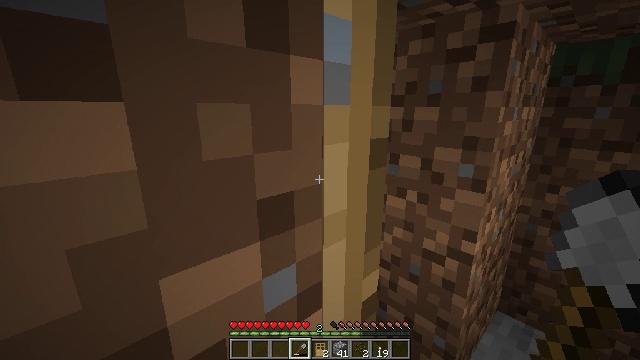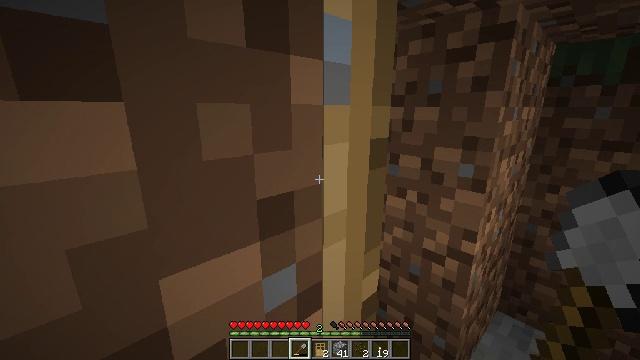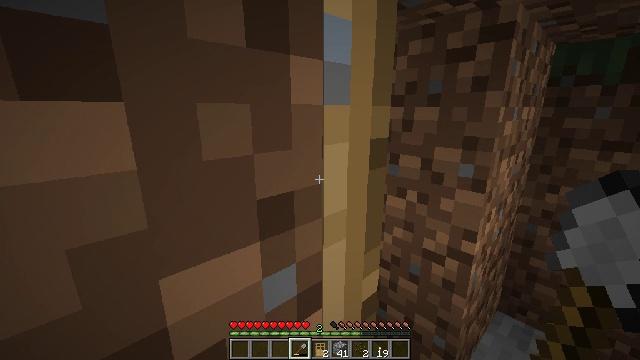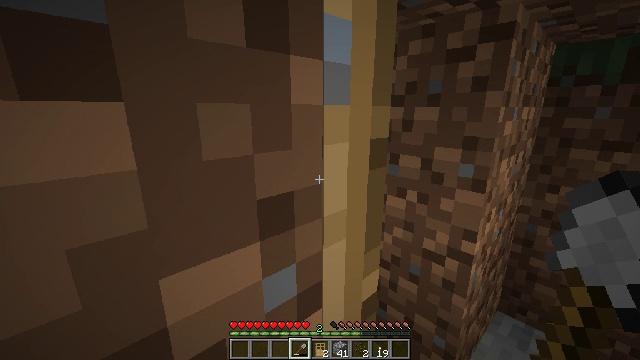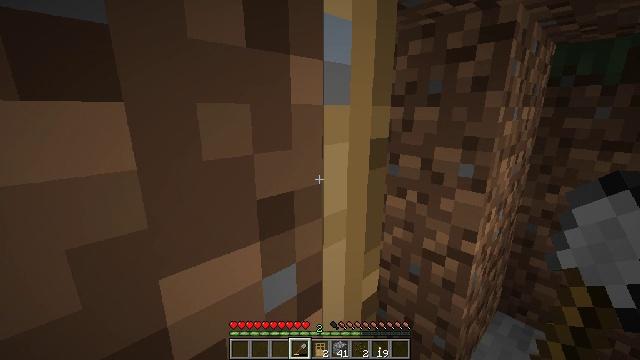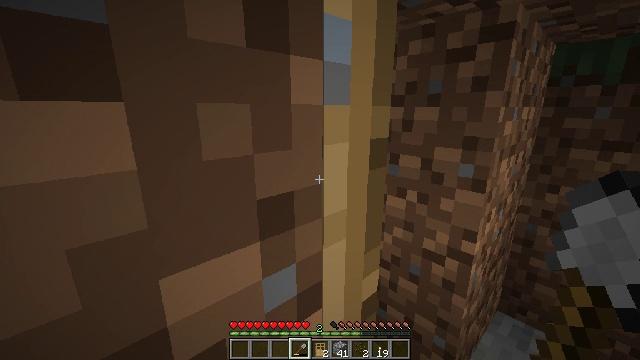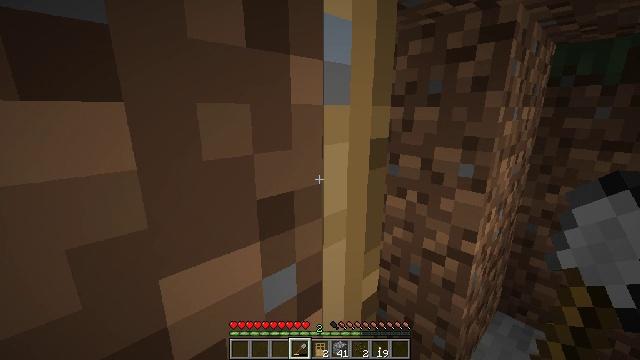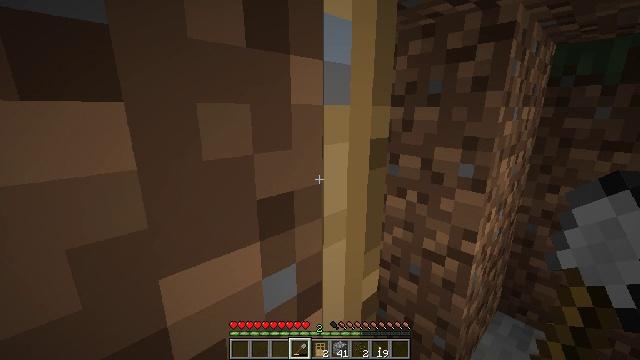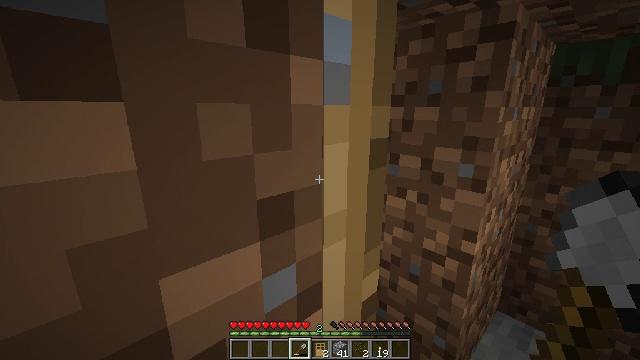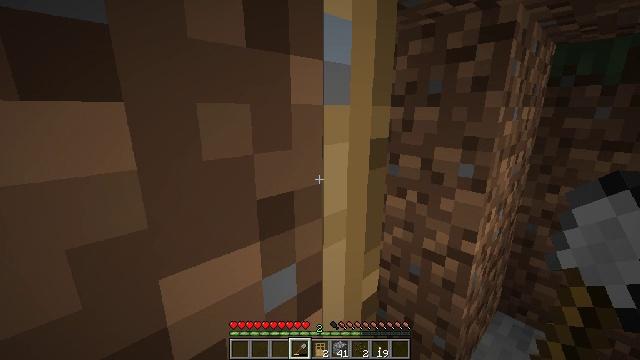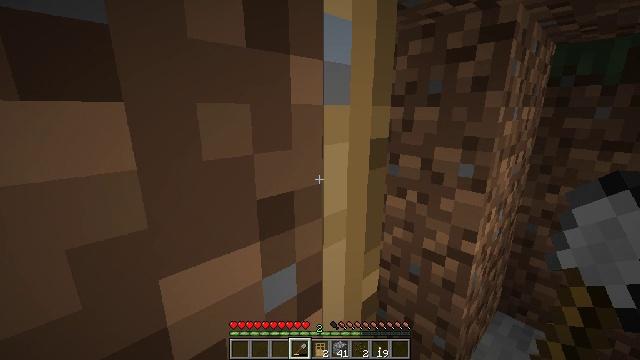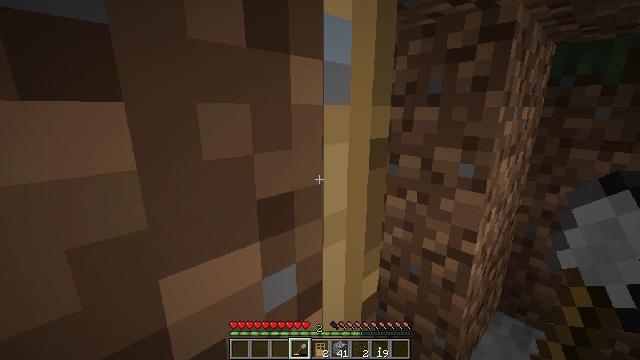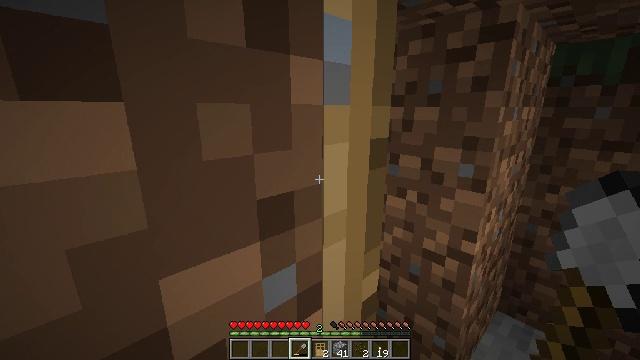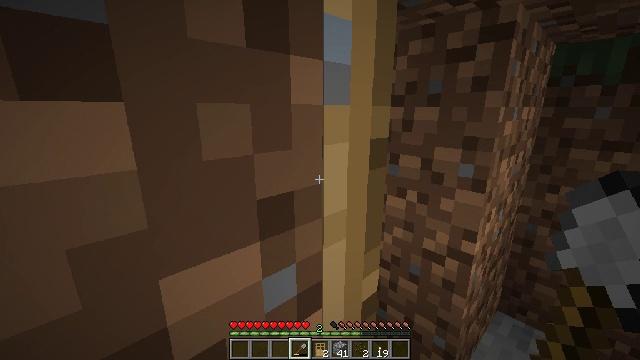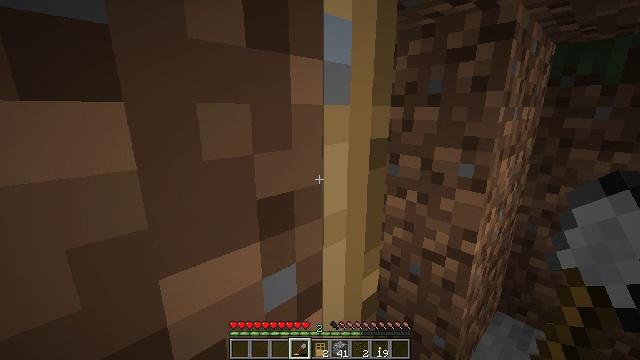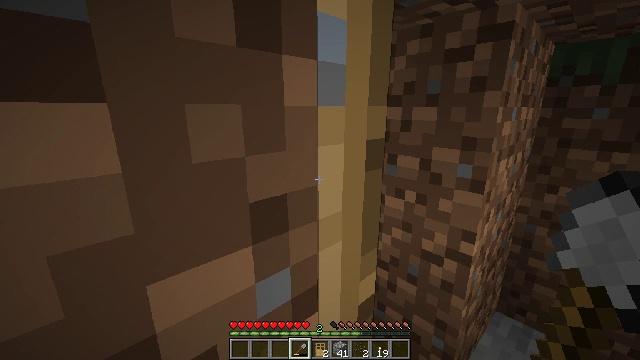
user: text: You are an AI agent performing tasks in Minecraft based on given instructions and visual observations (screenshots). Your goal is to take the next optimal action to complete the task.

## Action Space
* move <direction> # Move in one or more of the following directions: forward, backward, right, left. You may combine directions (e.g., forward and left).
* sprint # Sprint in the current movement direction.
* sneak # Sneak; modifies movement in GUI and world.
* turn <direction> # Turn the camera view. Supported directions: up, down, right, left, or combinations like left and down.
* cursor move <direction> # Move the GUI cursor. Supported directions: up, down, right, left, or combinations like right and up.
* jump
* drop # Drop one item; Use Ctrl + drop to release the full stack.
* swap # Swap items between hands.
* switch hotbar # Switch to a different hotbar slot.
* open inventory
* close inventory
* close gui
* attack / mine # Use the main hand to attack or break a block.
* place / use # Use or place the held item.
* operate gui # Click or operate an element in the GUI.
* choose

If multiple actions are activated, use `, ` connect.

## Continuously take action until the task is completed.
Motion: motion action
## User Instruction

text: Clear birch leaves to get saplings.
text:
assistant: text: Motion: no_op
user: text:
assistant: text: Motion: no_op
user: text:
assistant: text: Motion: no_op
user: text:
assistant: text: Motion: no_op
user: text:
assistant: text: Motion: no_op
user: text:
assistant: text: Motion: no_op
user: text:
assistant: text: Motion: no_op
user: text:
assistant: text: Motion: no_op
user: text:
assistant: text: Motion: no_op
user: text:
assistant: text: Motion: no_op
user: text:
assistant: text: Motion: use / place
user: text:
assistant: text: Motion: use / place
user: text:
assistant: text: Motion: use / place
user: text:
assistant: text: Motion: use / place
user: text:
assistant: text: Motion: move forward
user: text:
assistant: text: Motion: move forward, turn right and up
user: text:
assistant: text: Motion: move forward, turn right and down
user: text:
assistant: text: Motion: move forward, turn right and down
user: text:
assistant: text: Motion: move forward, turn right and down
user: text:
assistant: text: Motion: move forward, turn right
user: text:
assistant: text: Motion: move forward, turn right
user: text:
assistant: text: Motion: move forward, turn right and down
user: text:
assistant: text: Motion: move forward, turn right and down
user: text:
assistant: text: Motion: move forward, turn right and down
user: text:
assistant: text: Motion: move forward
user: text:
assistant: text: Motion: move forward, turn left and down
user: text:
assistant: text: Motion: turn left and down
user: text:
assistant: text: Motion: turn left and down
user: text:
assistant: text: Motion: turn left and up
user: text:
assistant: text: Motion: turn left and up